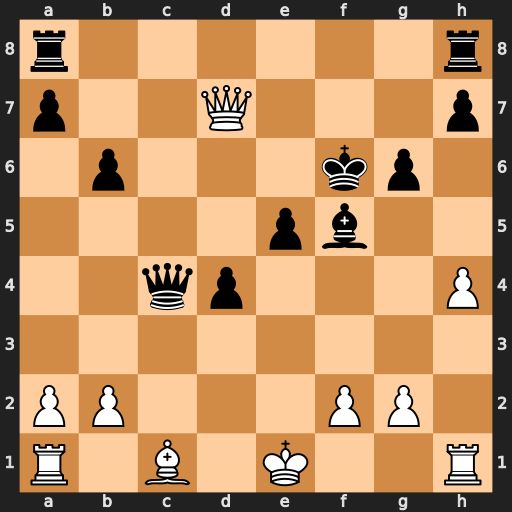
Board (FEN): r6r/p2Q3p/1p3kp1/4pb2/2qp3P/8/PP3PP1/R1B1K2R
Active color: w
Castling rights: KQ
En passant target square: -
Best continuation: Bg5#